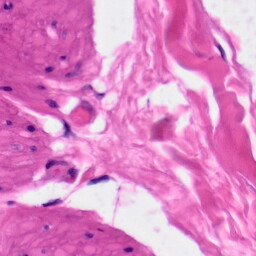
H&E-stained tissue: Skin